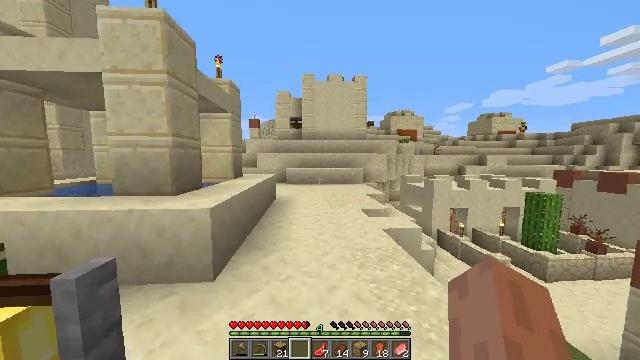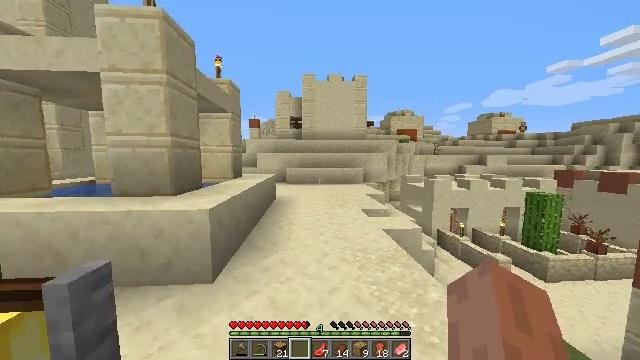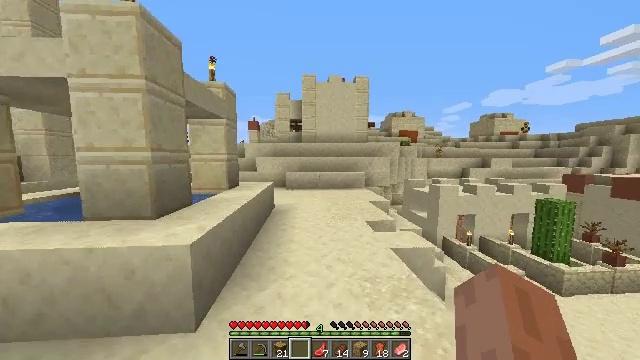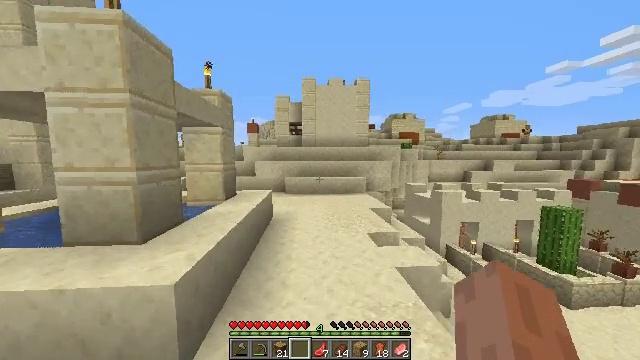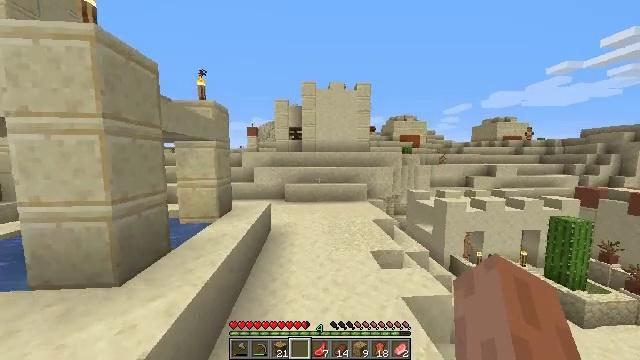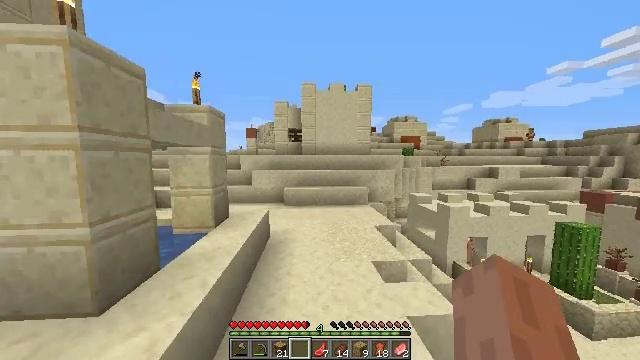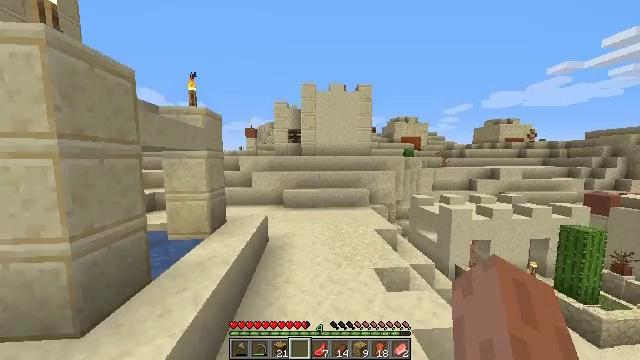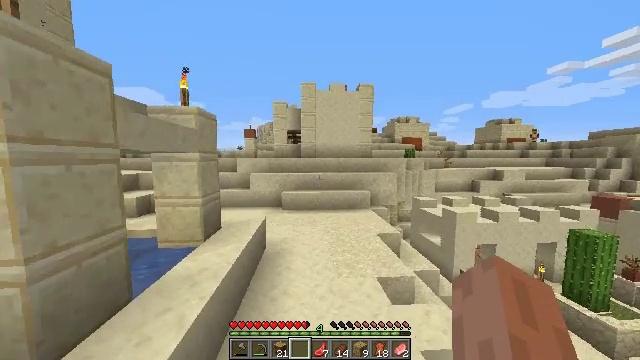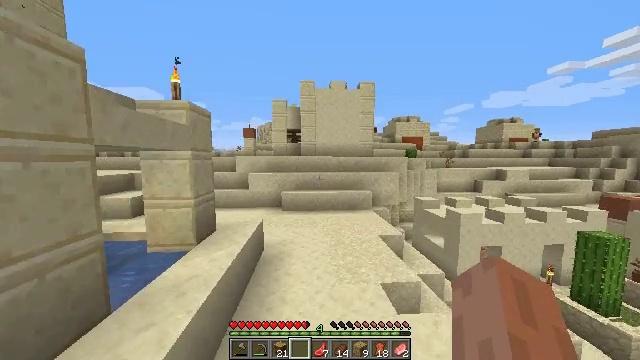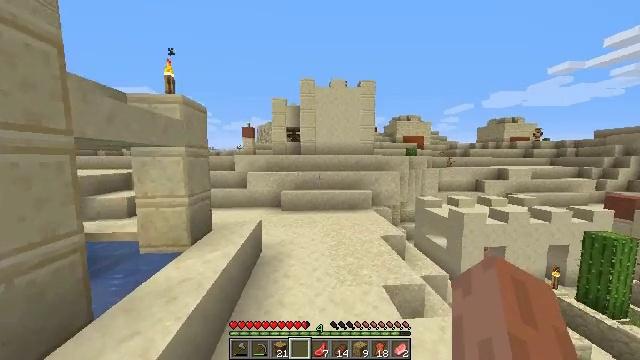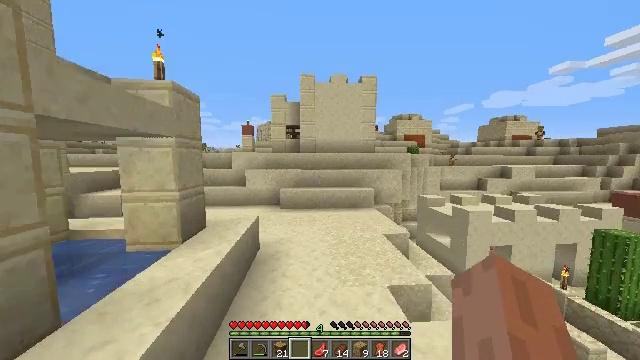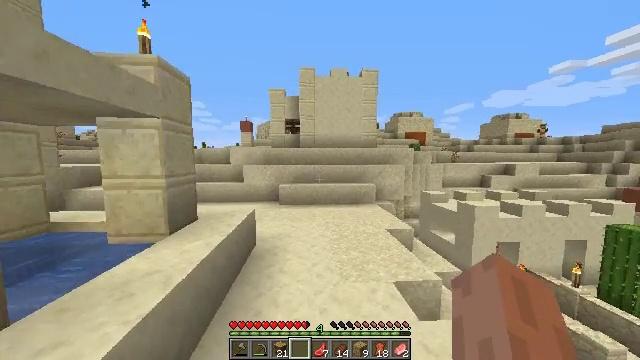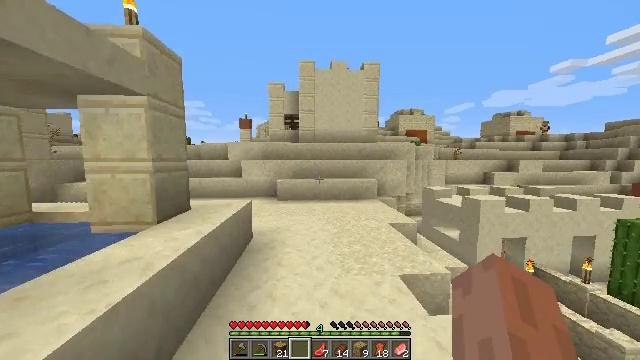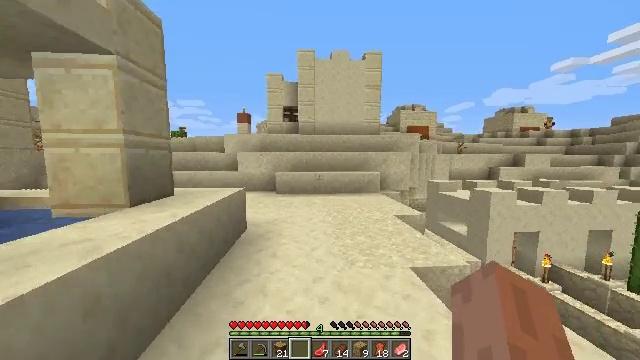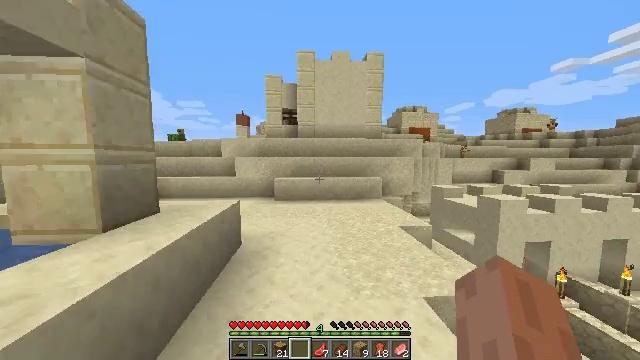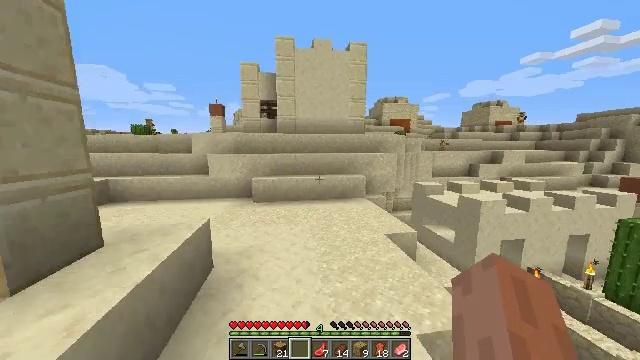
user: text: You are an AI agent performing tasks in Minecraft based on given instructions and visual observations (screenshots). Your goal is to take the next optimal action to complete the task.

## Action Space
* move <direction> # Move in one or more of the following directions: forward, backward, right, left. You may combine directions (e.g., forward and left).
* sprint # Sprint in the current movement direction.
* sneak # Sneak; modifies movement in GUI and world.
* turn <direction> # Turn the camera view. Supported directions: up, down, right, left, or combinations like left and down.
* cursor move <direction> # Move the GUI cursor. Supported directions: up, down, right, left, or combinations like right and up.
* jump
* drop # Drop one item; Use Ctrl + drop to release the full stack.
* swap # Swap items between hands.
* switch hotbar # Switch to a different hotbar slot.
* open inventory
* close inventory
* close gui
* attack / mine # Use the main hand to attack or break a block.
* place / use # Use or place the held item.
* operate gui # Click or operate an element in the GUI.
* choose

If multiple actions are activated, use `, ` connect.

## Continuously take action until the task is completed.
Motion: motion action
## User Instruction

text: Dig up the sandstone.
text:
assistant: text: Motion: move forward, sprint, jump
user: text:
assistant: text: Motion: move forward, sprint, jump
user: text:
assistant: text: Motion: move forward, sprint, jump
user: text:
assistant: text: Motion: move forward, sprint, jump
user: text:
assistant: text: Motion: move forward, sprint, jump
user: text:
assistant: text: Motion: move forward, sprint, jump
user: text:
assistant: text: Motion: move forward, sprint, jump
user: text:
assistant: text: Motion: move forward, sprint, jump
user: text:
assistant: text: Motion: move forward, sprint, jump
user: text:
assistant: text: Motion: move forward, sprint, jump
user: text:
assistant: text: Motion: move forward, sprint, jump
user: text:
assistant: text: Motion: move forward, sprint, jump
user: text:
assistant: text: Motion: move forward, sprint, jump
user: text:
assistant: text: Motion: move forward, sprint, jump
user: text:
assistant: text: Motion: move forward, sprint, turn right and down, jump
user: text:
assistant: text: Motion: move forward, sprint, turn right and down, jump
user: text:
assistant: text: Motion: move forward, sprint, jump
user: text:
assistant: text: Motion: move forward, sprint, jump
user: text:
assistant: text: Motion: move forward, sprint, jump
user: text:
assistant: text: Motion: move forward, sprint, jump
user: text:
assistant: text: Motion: move forward, sprint, jump
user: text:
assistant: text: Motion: move forward, sprint
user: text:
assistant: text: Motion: move forward, sprint
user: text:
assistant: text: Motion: move forward, sprint
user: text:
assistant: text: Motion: move forward, sprint, turn left
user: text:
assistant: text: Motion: move forward, sprint, turn left and up
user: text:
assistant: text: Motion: move forward, sprint, turn left
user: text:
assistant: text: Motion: move forward, sprint, turn left and down
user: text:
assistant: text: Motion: move forward, sprint, turn left
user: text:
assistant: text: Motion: move forward, sprint